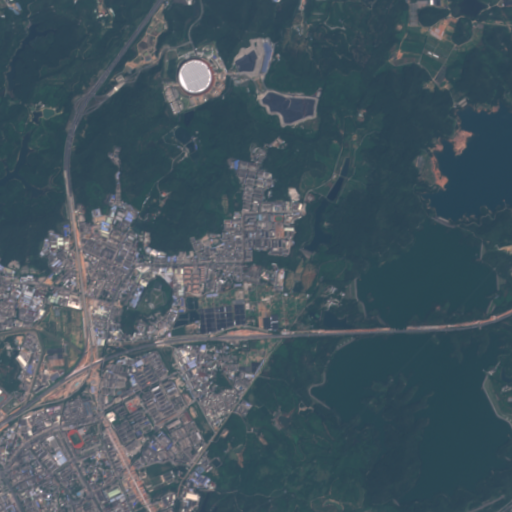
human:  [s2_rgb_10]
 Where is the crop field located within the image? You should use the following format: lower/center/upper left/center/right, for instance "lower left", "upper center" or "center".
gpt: The crop field is located in the lower center of the image.
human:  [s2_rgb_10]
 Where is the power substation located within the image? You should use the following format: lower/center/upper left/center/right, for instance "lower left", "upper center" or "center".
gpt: The power substation is located in the lower center of the image.
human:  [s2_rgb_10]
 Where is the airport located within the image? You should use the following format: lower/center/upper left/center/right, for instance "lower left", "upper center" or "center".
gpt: There is no airport in the image.